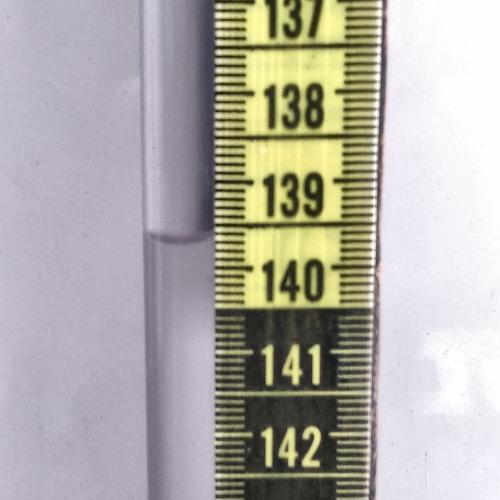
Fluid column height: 139.6 cm